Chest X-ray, PA view. Patient: 12 years old, sex F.
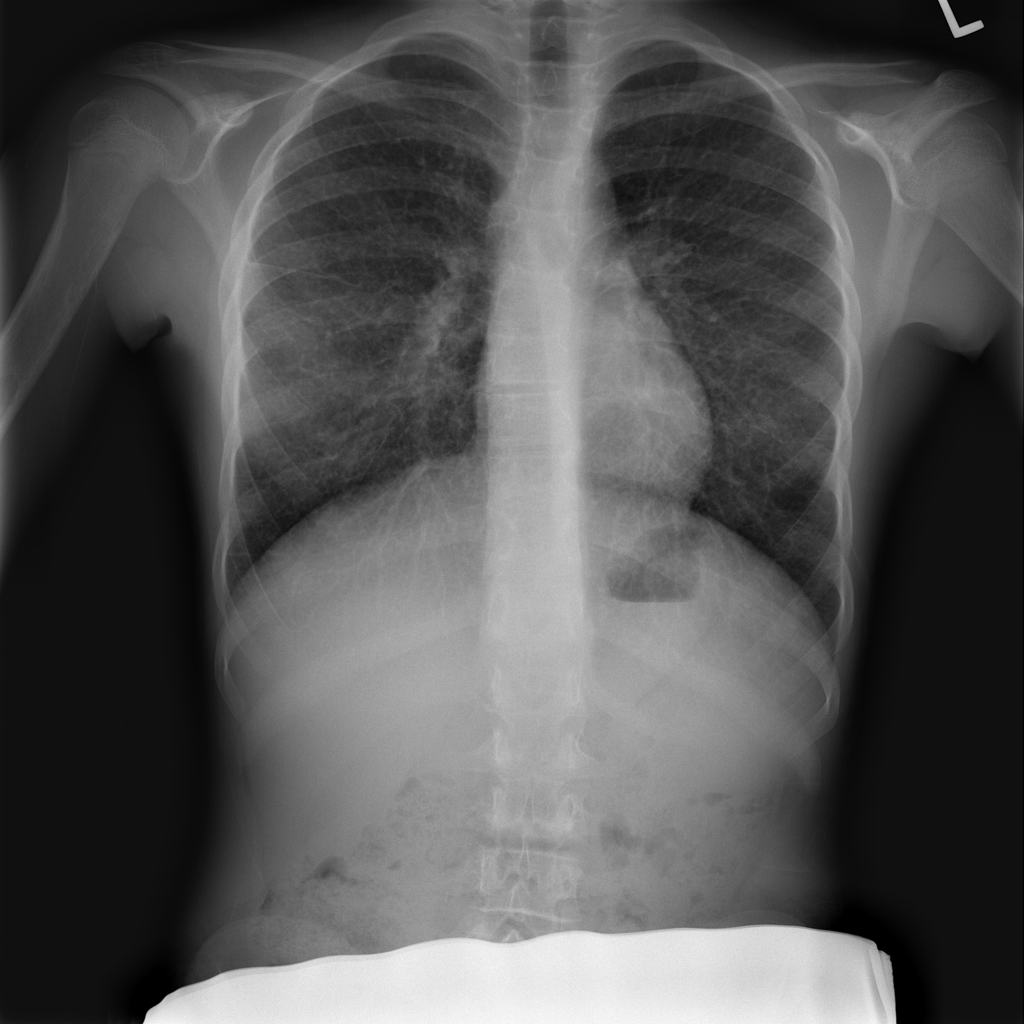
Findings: Pleural_Thickening